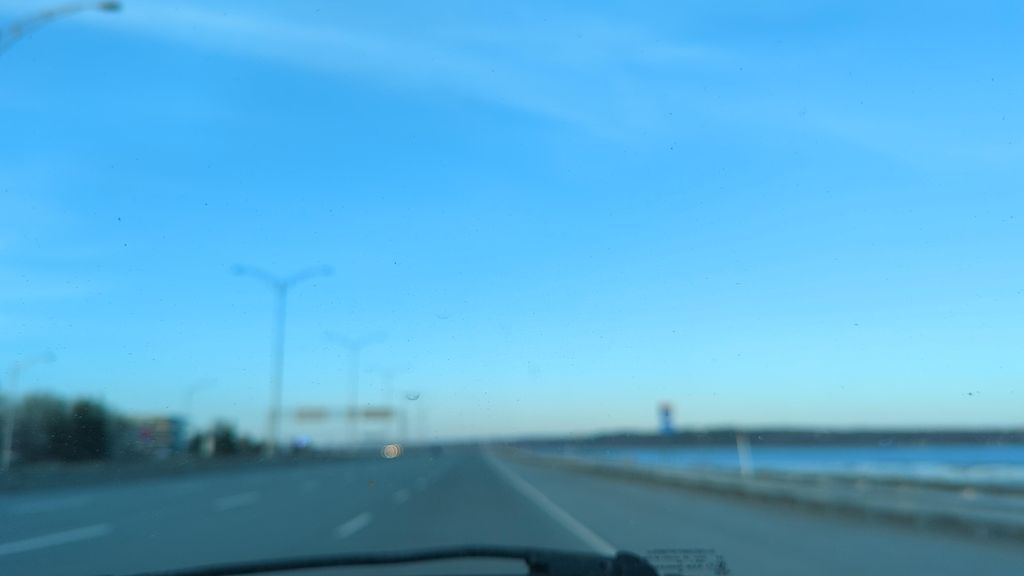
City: quebec_city